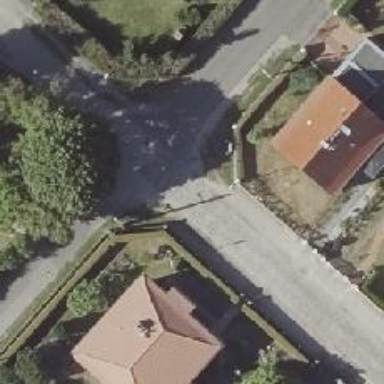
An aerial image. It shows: Residential road.